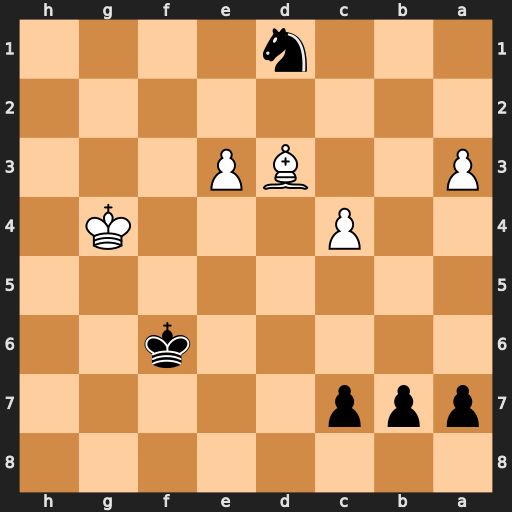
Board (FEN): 8/ppp5/5k2/8/2P3K1/P2BP3/8/3n4
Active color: b
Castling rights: -
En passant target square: -
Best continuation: Nf2+ Kf3 Nxd3